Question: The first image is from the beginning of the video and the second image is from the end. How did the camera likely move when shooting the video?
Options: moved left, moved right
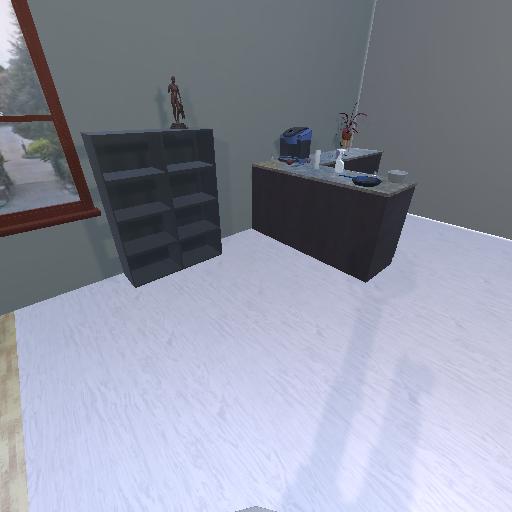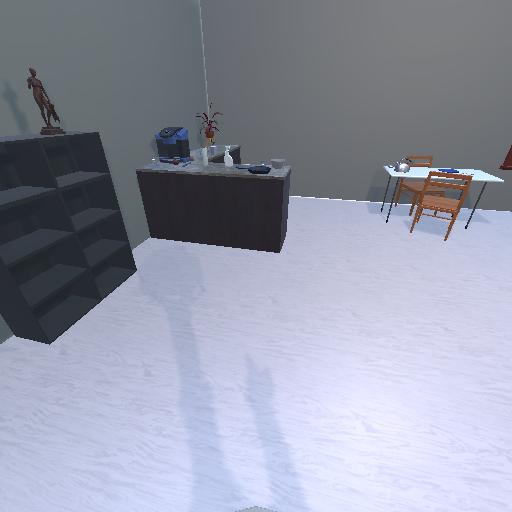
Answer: moved left